Question:
How can I display the employees of the most popular manager?
So, I've got this table and I need to have the first and last names of the employees of the most popular manager (Here it's going to be manager with id = 124).
The query should show first_name and last_name and manager_id.
How can I do that?
I guess it should count manager_id and order in desc, then limit 1, so to have only the top manager and somehow to show his employess
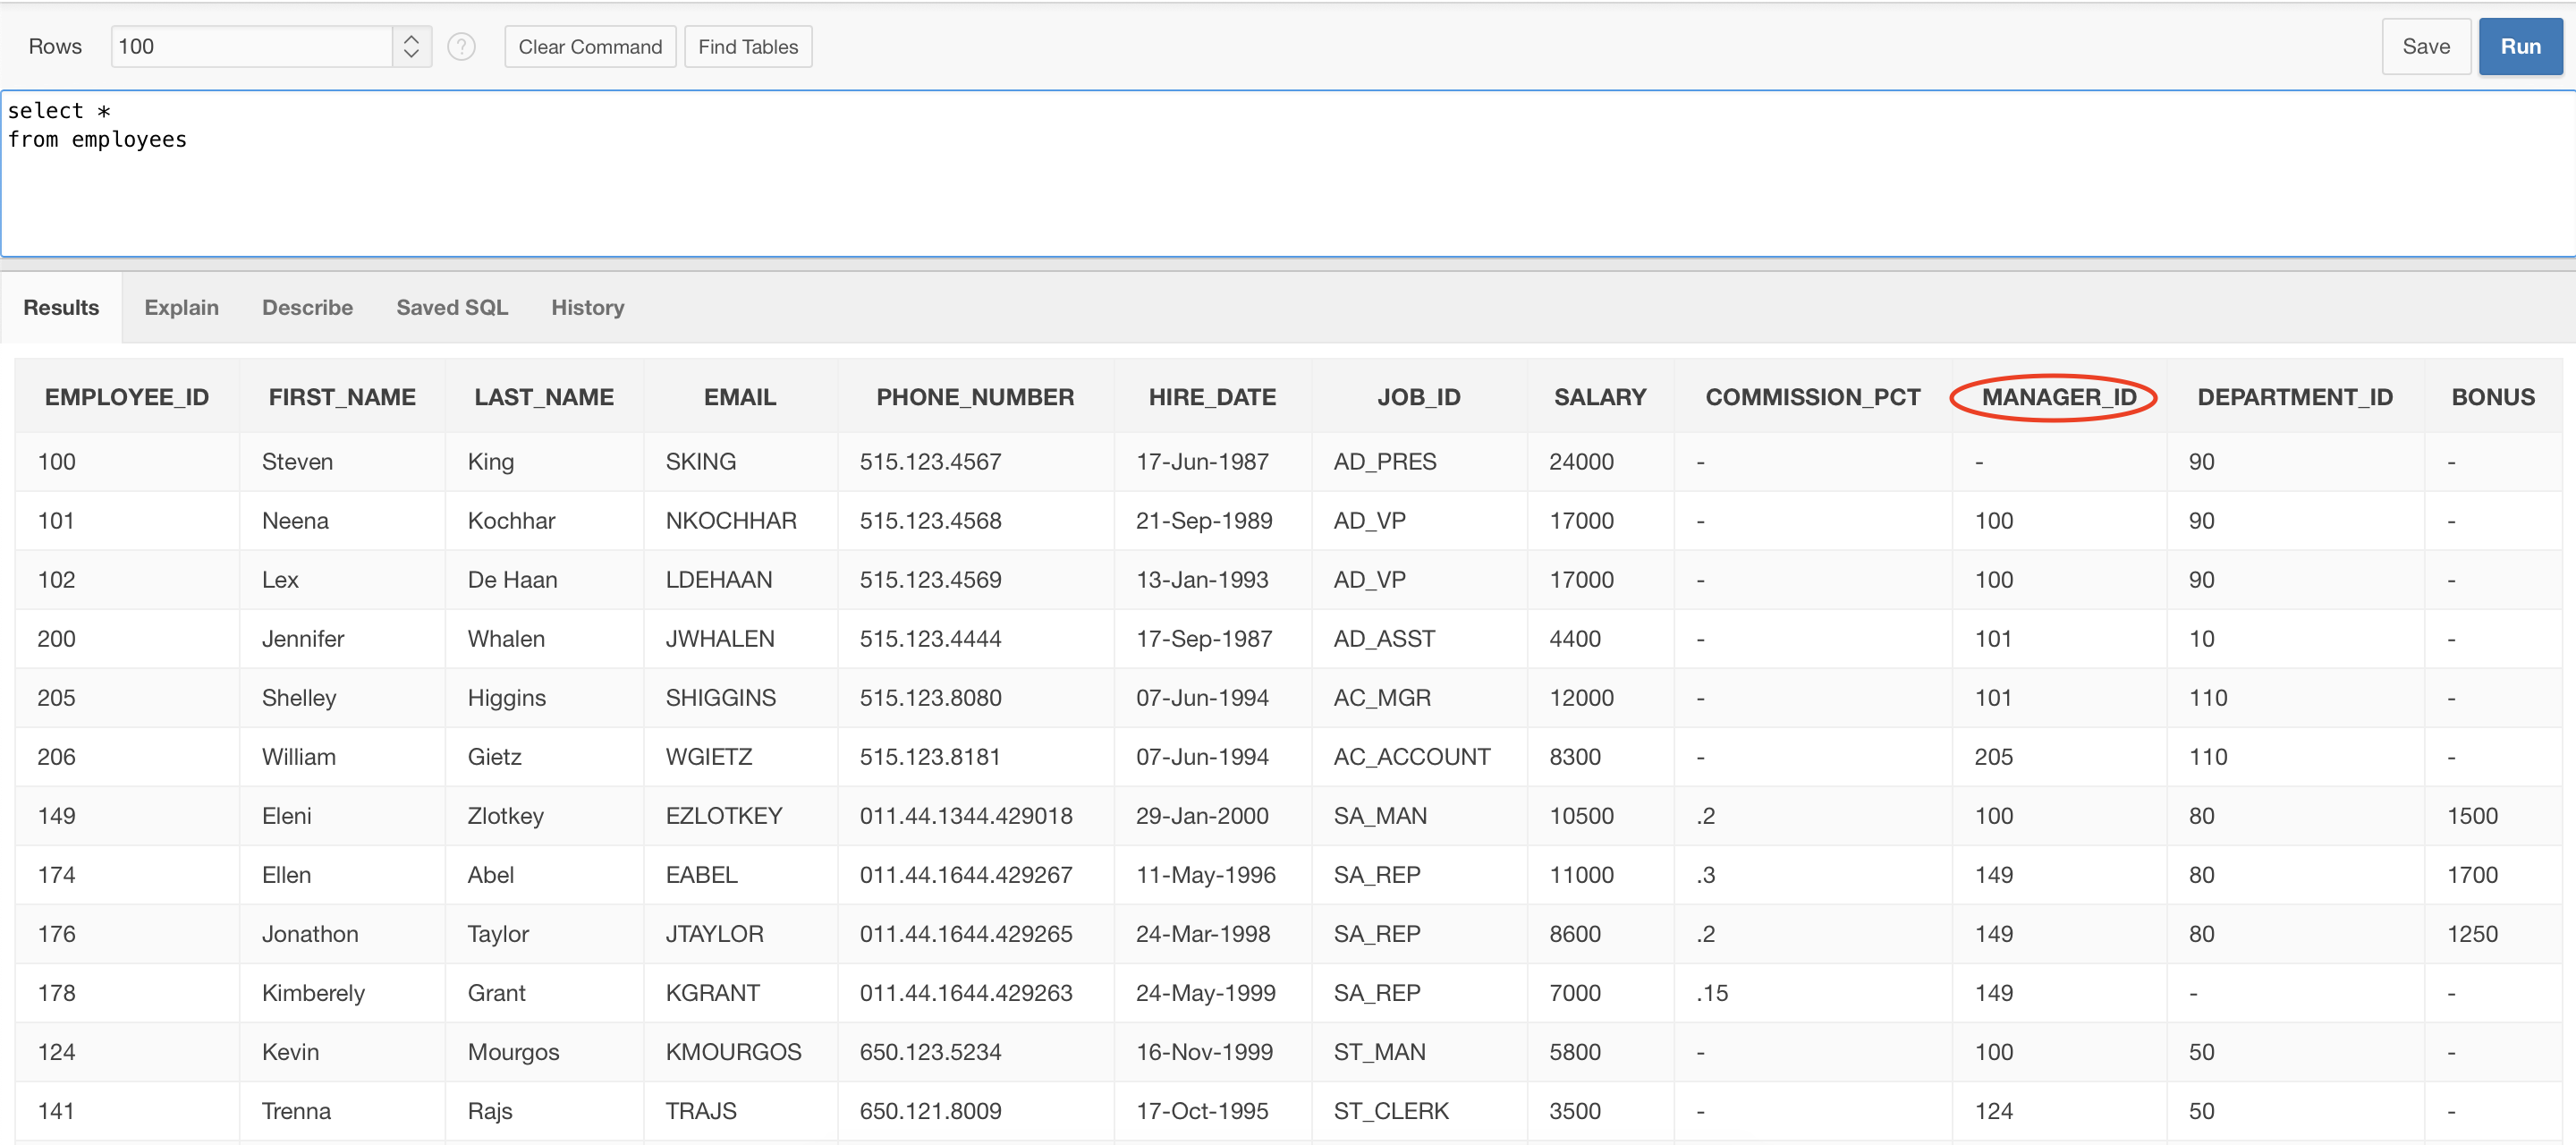
Answer: You can do it without any self-joins by using analytic functions. Count the employees with the same manager and then generate a ranking on the employee-count-per-manager from highest to lowest and then filter to show only the top ranked employees:
'''
SELECT *
FROM (
SELECT e.*,
RANK() OVER ( ORDER BY num_emps_with_same_manager DESC ) AS rnk
FROM (
SELECT e.*,
COUNT(*) OVER ( PARTITION BY manager_id ) AS num_emps_with_same_manager
FROM employees e
) e
)
WHERE rnk = 1
'''
So, for you test data (unnecessary columns removed):
'''
CREATE TABLE employees ( employee_id, manager_id ) AS
SELECT 100, NULL FROM DUAL UNION ALL
SELECT 101, 100 FROM DUAL UNION ALL
SELECT 102, 100 FROM DUAL UNION ALL
SELECT 200, 101 FROM DUAL UNION ALL
SELECT 205, 101 FROM DUAL UNION ALL
SELECT 206, 205 FROM DUAL UNION ALL
SELECT 149, 100 FROM DUAL UNION ALL
SELECT 174, 149 FROM DUAL UNION ALL
SELECT 176, 149 FROM DUAL UNION ALL
SELECT 178, 149 FROM DUAL UNION ALL
SELECT 124, 100 FROM DUAL UNION ALL
SELECT 141, 124 FROM DUAL;
'''
The query outputs all the details of the employees with the manager who has the highest number of direct employees:
>
<URL>